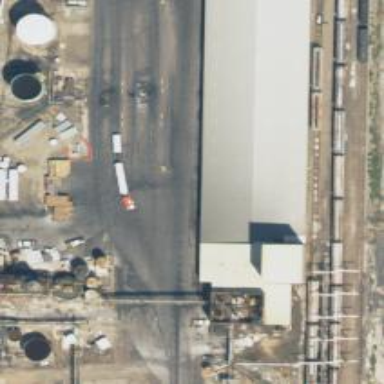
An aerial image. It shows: Industrial area.